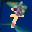
Label: 7